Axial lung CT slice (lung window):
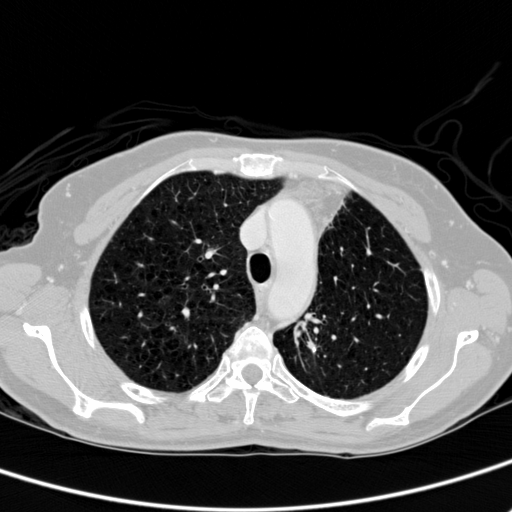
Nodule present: no